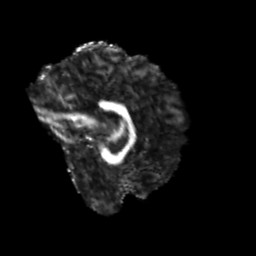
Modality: FA
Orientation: sagittal
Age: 26
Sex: male
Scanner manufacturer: siemens
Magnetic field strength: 3 T
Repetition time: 3.5 s
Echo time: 0.104 s